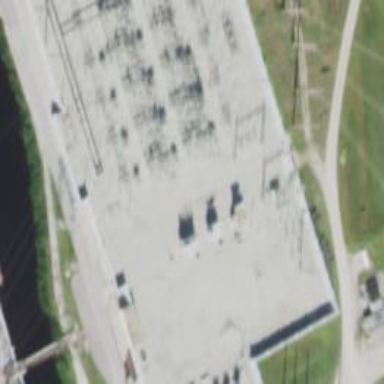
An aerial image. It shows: Lattice structure tower used for power transmission.